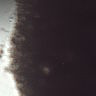
Metastatic tissue present: no